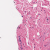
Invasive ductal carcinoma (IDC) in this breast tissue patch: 0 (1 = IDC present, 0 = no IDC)